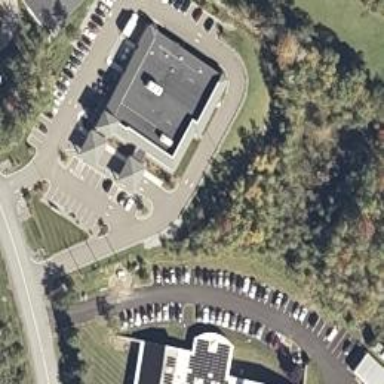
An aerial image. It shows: Healthcare facility identified as hospital.